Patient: sex F, age 36
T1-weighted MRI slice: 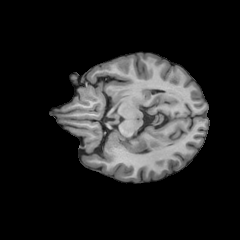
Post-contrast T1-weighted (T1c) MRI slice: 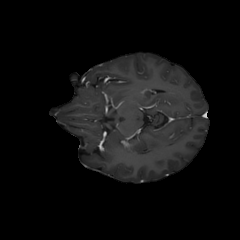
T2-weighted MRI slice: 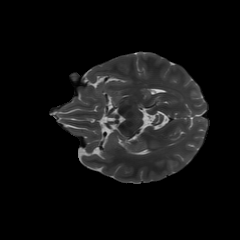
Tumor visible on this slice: no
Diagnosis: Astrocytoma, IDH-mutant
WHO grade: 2